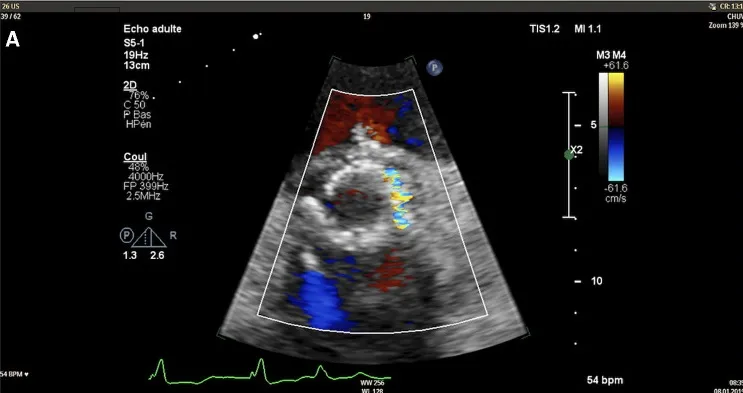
Transthoracic echocardiography image of the paravalvular leak in short-axis view.
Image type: radiology (ultrasound)